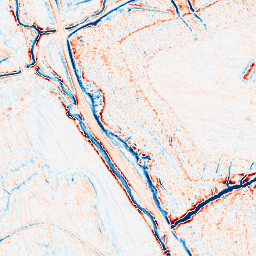
Category: edge_preserving
Decomposition family: anisotropic_diffusion
Decomposition parameters: iterations: 20
kappa: 30
gamma: 0.1
Upsampling method: cubic_catmull_rom
Upsampling parameters: scale: 4
Upsampling scale: 4